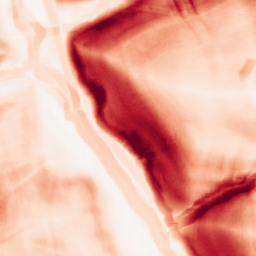
Category: morphological
Decomposition family: morphological_gradient
Decomposition parameters: size: 10
shape: square
Upsampling method: regularized
Upsampling parameters: scale: 2
lambda_reg: 0.01
Upsampling scale: 2